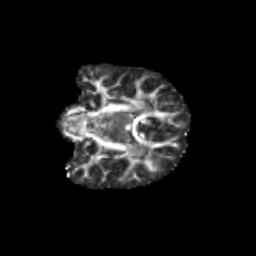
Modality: FA
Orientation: coronal
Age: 9
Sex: female
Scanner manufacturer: siemens
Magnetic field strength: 3 T
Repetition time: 3.8 s
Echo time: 0.07 s